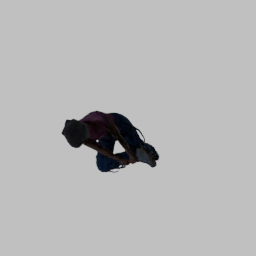
Label: people